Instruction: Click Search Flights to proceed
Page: home
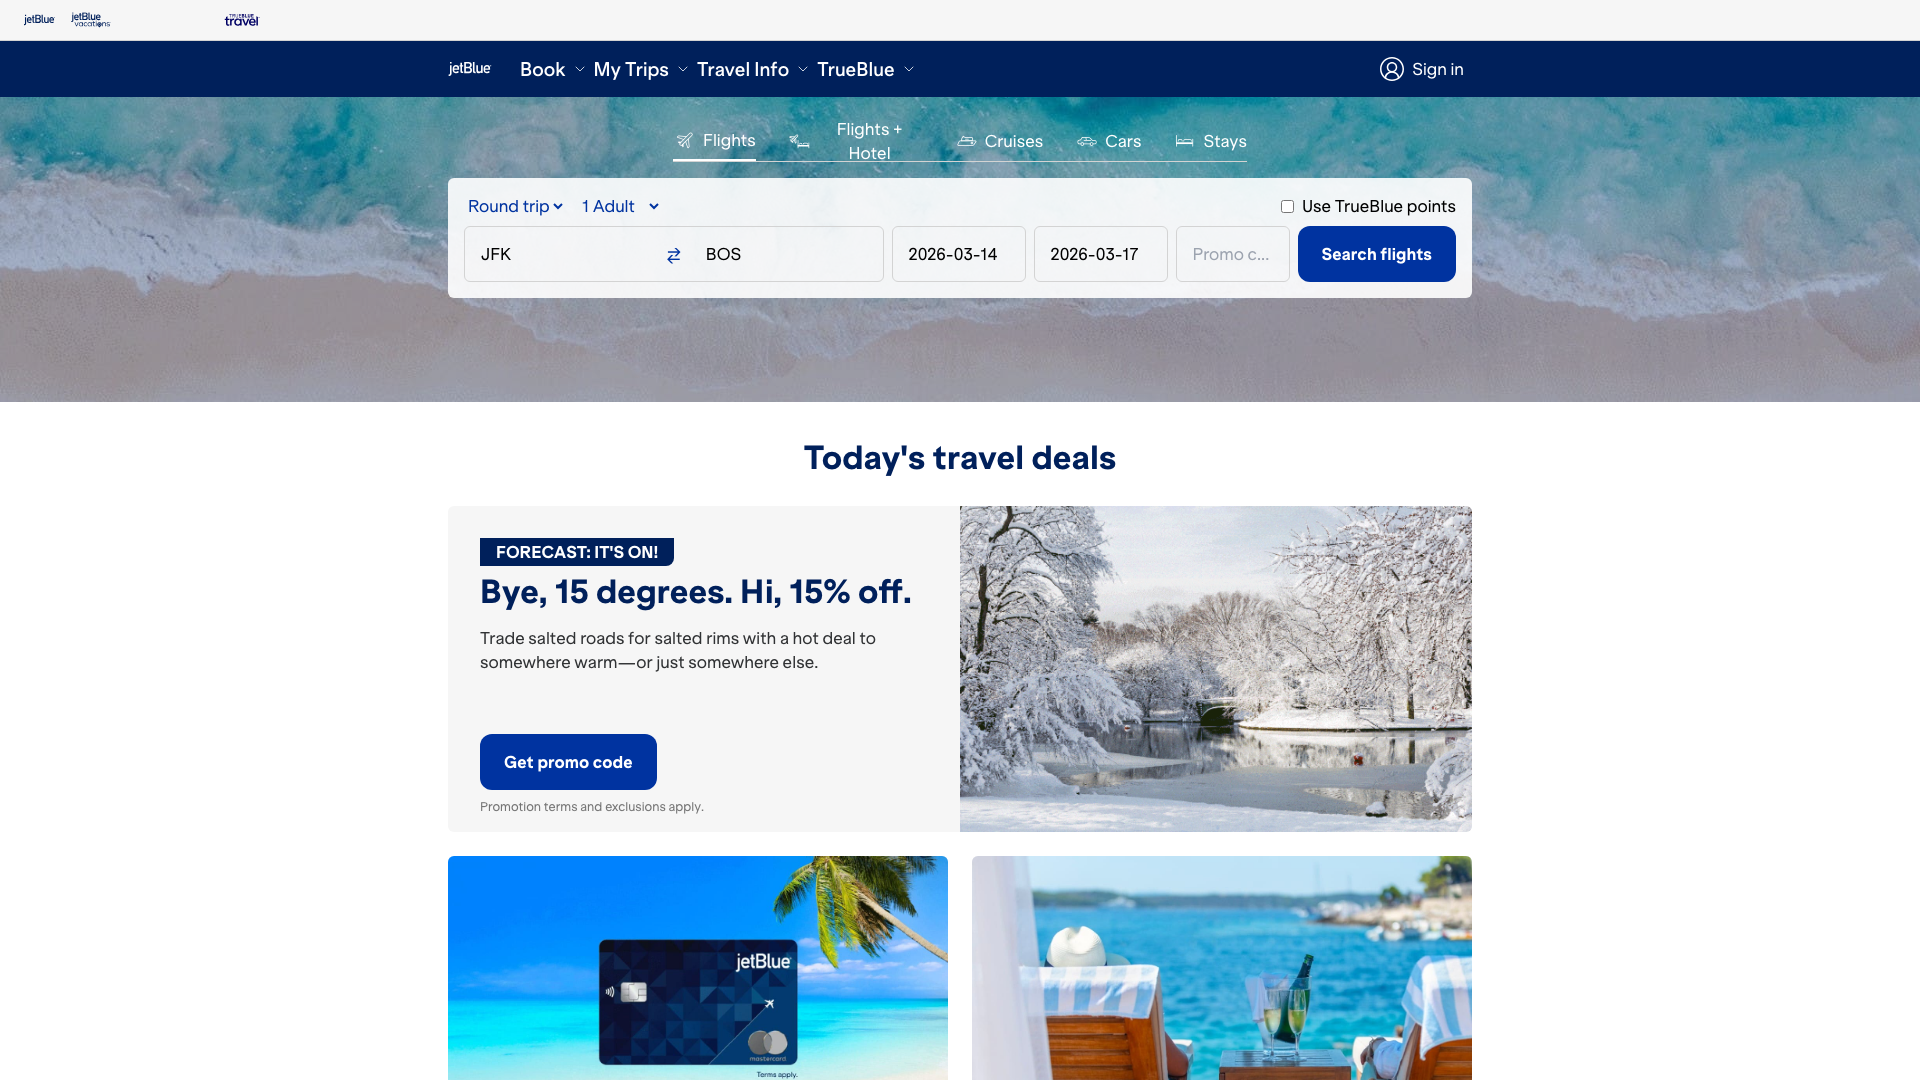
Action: click